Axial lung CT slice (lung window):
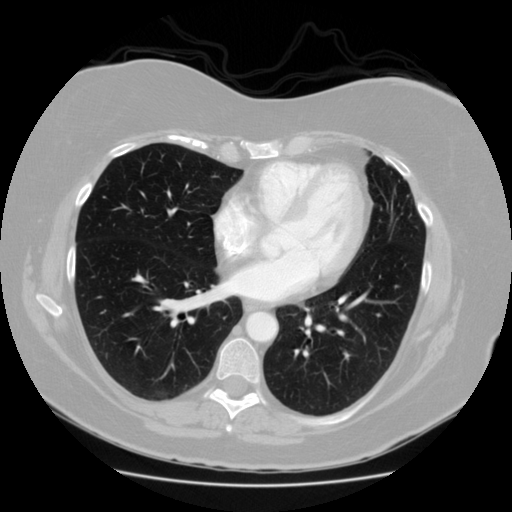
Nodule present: no